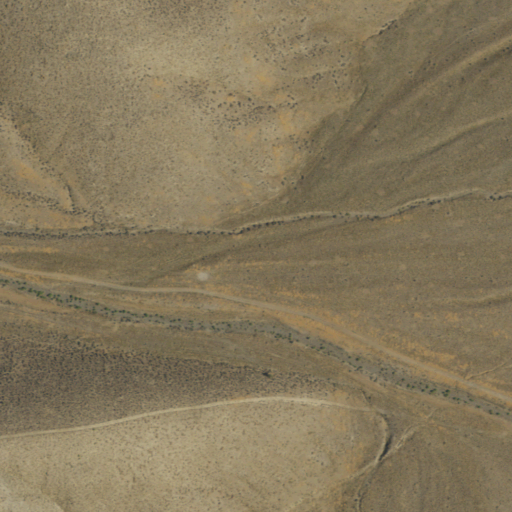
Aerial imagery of valley in Nevada named Silver Hill Canyon containing only shrub